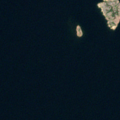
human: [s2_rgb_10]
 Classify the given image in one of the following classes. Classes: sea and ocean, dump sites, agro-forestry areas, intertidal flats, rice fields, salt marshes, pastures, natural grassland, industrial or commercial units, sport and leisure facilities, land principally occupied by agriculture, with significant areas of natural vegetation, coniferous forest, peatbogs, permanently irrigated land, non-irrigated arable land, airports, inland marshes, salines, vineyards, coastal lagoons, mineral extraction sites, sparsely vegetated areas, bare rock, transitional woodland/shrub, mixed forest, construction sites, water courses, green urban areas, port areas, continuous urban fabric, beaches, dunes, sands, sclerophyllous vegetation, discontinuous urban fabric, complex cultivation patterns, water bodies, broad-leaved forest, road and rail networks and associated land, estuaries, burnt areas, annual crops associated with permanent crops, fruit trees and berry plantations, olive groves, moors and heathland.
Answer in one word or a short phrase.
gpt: sea and ocean